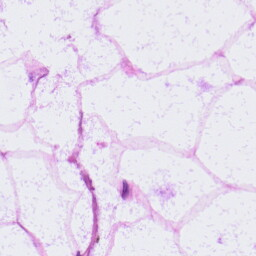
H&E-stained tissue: LymphNode